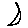
Label: moon